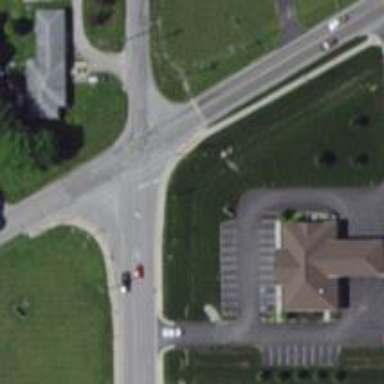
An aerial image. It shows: Road with stop sign.